Question: I know - the title may sounds strange. Let me explain:
I created an image to show you, what I'm talking about:

I got an image (Bitmap (1)), that as the size of 150w/200h.
Now I need to make the bitmap bigger ((2) 400w/400h), but the original image must have the same size. So that the image is embedded in white background.
I think one way to solve it is this:
* create a big bitmap
* create a canvas for it
* draw the original bitmap on the canvas
* draw the canvas
* generate a bitmap of the canvas
The problem for me is, that it must be done in a background thread without drawing a view.
I hope you understand me.
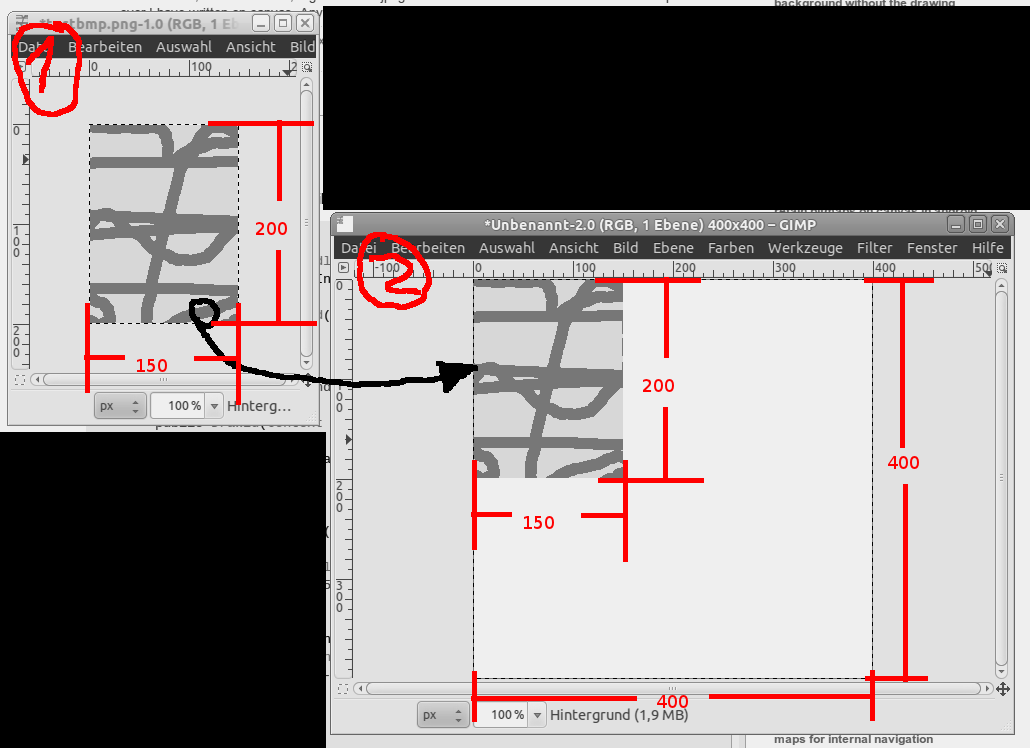
Answer: You can use the code bellow to achive it. Where 'smallBitmap' is your original image and 'bigBitmap' is the final image:
'''
Bitmap bigBitmap = Bitmap.createBitmap(width, height , Bitmap.Config.ARGB_8888);
canvas = new Canvas(bigBitmap);
canvas.drawBitmap(smallBitmap, left, top, new Paint());
'''
Regards.